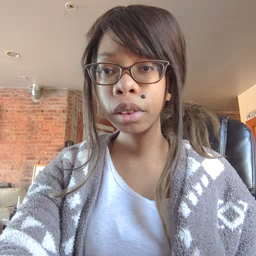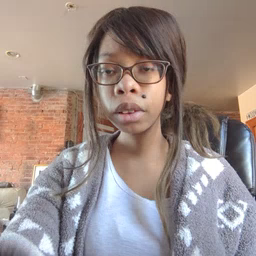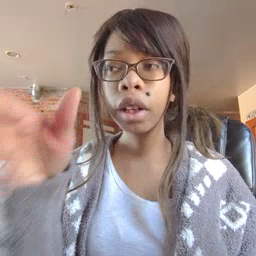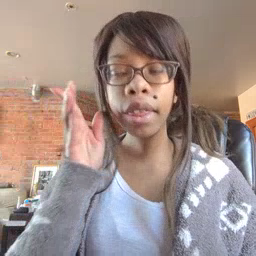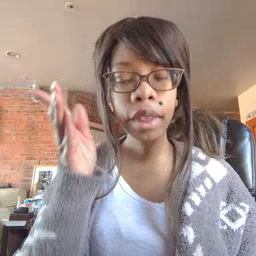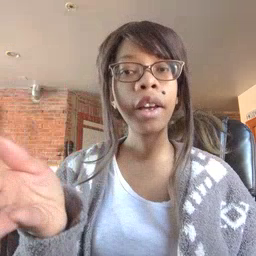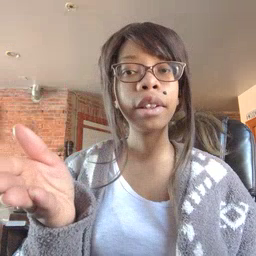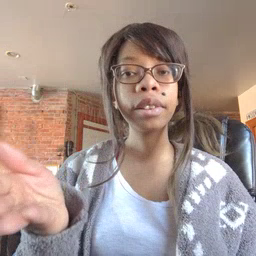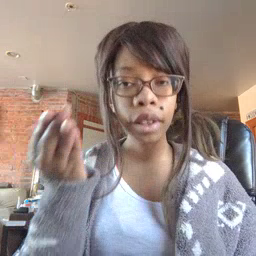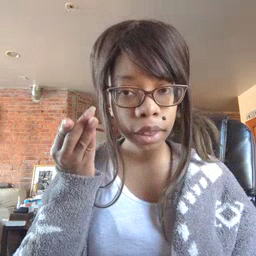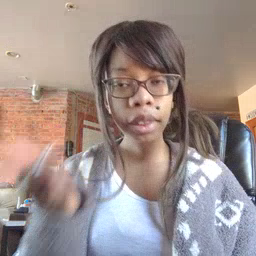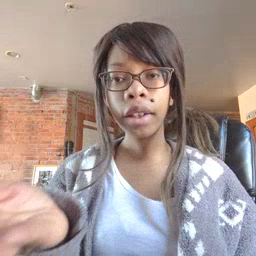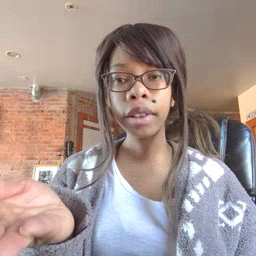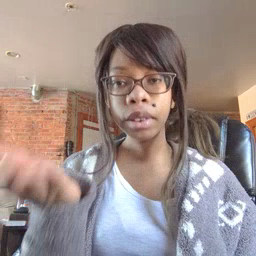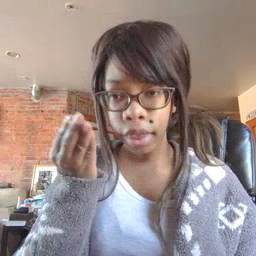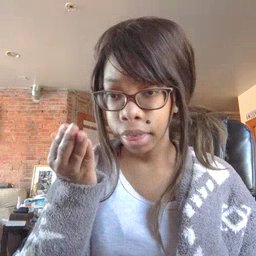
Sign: there